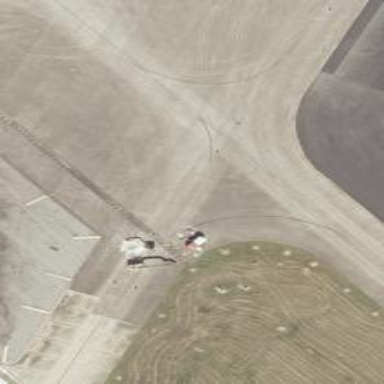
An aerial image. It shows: View of taxiway at the airport.